Question: I'm reading a book on <URL> and I came across this problem situation:

So I was wondering how to create this database so I can follow along with the example in the book.
How would I create these tables, using simple TSQL commands? Forget about creating the database, imagine it already exists.
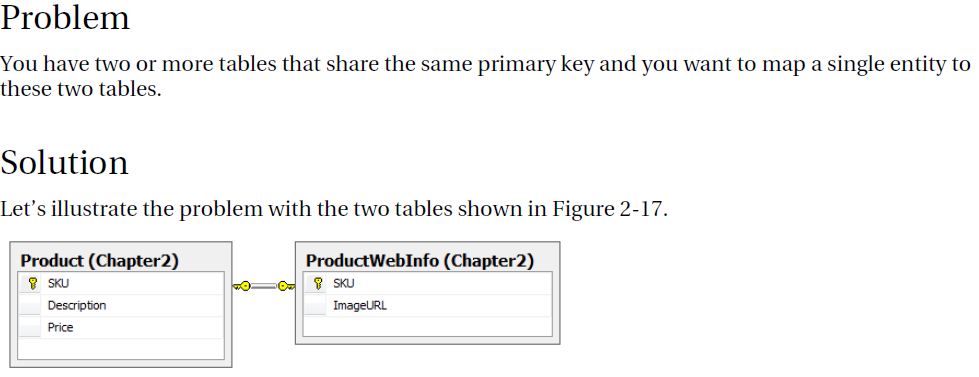
Answer: ### Create Tables
'''
CREATE TABLE [Product (Chapter 2)](
SKU varchar(50) NOT NULL,
Description varchar(50) NULL,
Price numeric(18, 2) NULL,
CONSTRAINT [PK_Product (Chapter 2)] PRIMARY KEY CLUSTERED
(
SKU ASC
)
)
CREATE TABLE [ProductWebInfo (Chapter 2)](
SKU varchar(50) NOT NULL,
ImageURL varchar(50) NULL,
CONSTRAINT [PK_ProductWebInfo (Chapter 2)] PRIMARY KEY CLUSTERED
(
SKU ASC
)
)
'''
### Create Relationships
'''
ALTER TABLE [ProductWebInfo (Chapter 2)]
ADD CONSTRAINT fk_SKU
FOREIGN KEY(SKU)
REFERENCES [Product (Chapter 2)] (SKU)
'''
It may look a bit simpler if the table names are just single words (and not key words, either), for example, if the table names were just 'Product' and 'ProductWebInfo', without the '(Chapter 2)' appended:
'''
ALTER TABLE ProductWebInfo
ADD CONSTRAINT fk_SKU
FOREIGN KEY(SKU)
REFERENCES Product(SKU)
'''